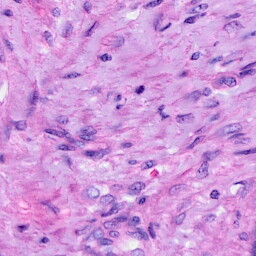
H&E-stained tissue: Ovarian